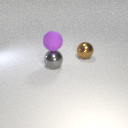
large purple rubber sphere above large gray metal sphere